Question: I am looking to make a service or console application that will wait for communication from a client application, run queries depending on the data received and return the query results to the client application.
The reason for this is to remove the database access information (username, password, database, etc.) from being hard-coded into the client. This will also lessen the amount of processing required to be done by the client. Therefore the service or console will need to be able to handle multiple connections at once and process them quickly.
The data received by the service will be coming over the internet or on the local intranet so it will need to be able to listen on all ports or can be told to listen on a single port.
Visually it would look like this;

Any reference material or code snippets would be greatly appreciated.
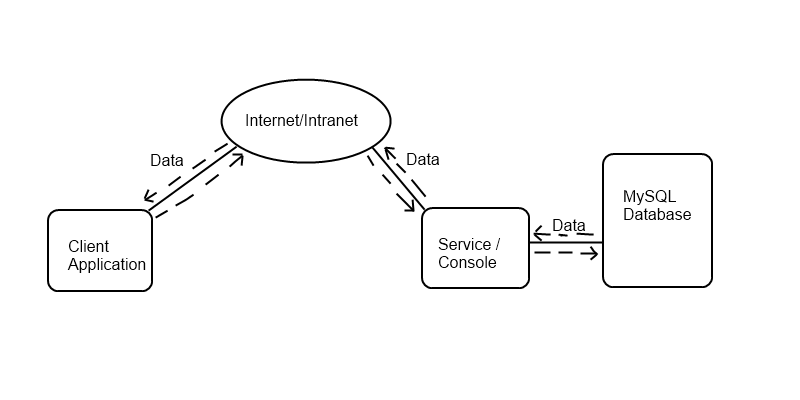
Answer: You could expose your data in several ways:
- <URL>
These are the options I'd examine.
The server component could be either a Windows Service, in which case you'd be restricted to classical WCF services or a Web Service Application to be hosted in IIS.
You can now look in depth at these two technologies. Giving you code snippets for this is almost impossible, since they won't be easily readable snippets but a whole lot of code.
I suggest you first get acquainted with the ideas behind these two options and then try to look at some code.